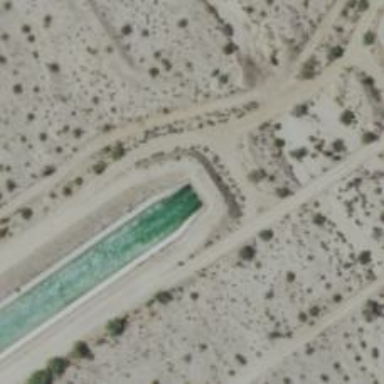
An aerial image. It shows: Culvert tunnel through water canal.